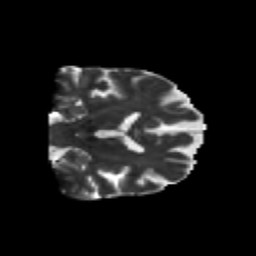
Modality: T2w
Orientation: coronal
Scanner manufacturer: siemens
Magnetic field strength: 3 T
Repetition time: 6.8 s
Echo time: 0.093 s